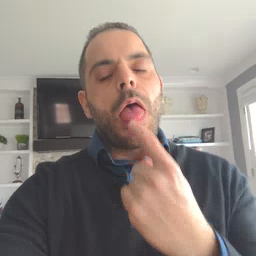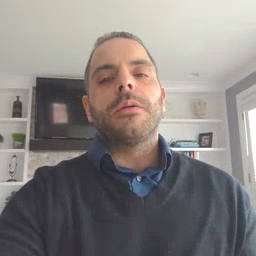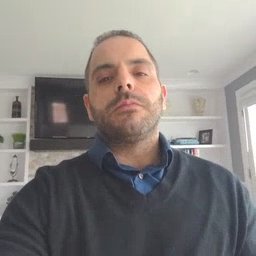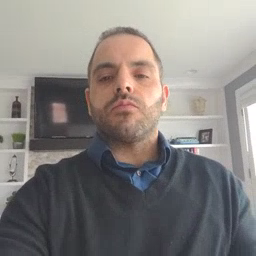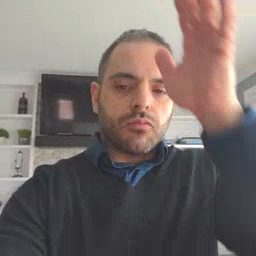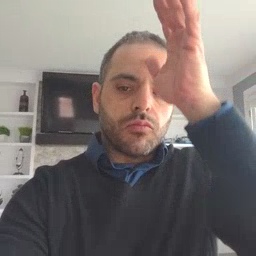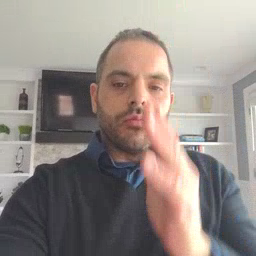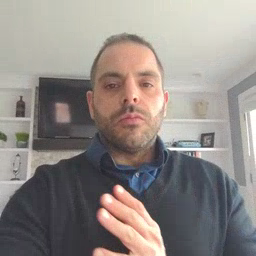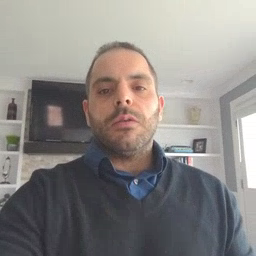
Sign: man